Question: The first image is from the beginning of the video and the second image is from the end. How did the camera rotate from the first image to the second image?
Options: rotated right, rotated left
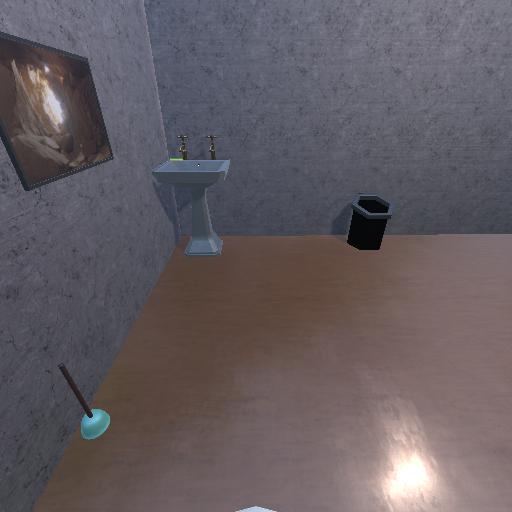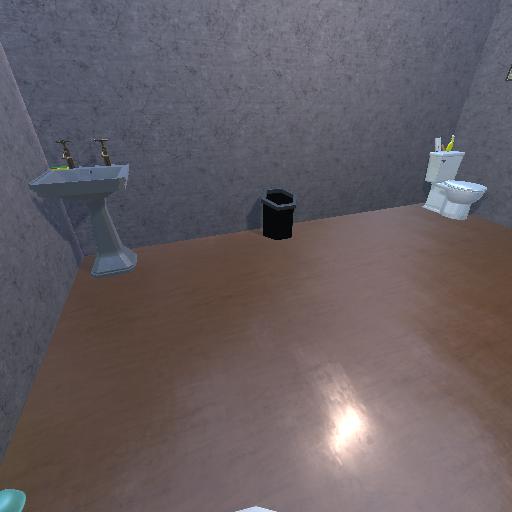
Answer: rotated right